Question: I'm struggling to get dependency injection working in a none controller class in ASP.NET 5.
I'm trying to inject an instance of in .
I have the following code in :
'''
public void ConfigureServices(IServiceCollection services)
{
services.AddTransient<IHelloMessage, HelloMessage>();
}
public void Configure(IApplicationBuilder app)
{
app.Run(async context =>
{
await Task.Run(() =>
{
new ResponseWriter().Write(context);
});
});
}
'''
I have the following code in :
'''
public class ResponseWriter
{
public IHelloMessage HelloMessage { get; set; }
public ResponseWriter()
{
}
public ResponseWriter(IHelloMessage helloMessage)
{
HelloMessage = helloMessage;
}
public void Write(HttpContext HttpContext)
{
HttpContext.Response.WriteAsync(HelloMessage.Text);
}
}
'''
and here's the code for :
'''
public interface IHelloMessage
{
string Text { get; set; }
}
public class HelloMessage : IHelloMessage
{
public string Text { get; set; }
public HelloMessage()
{
Text = "Hello world at " + DateTime.Now.ToString();
}
}
'''
When I run the app, I get the following error:

I'm sure I'm missing something silly - any help would be appreciated!
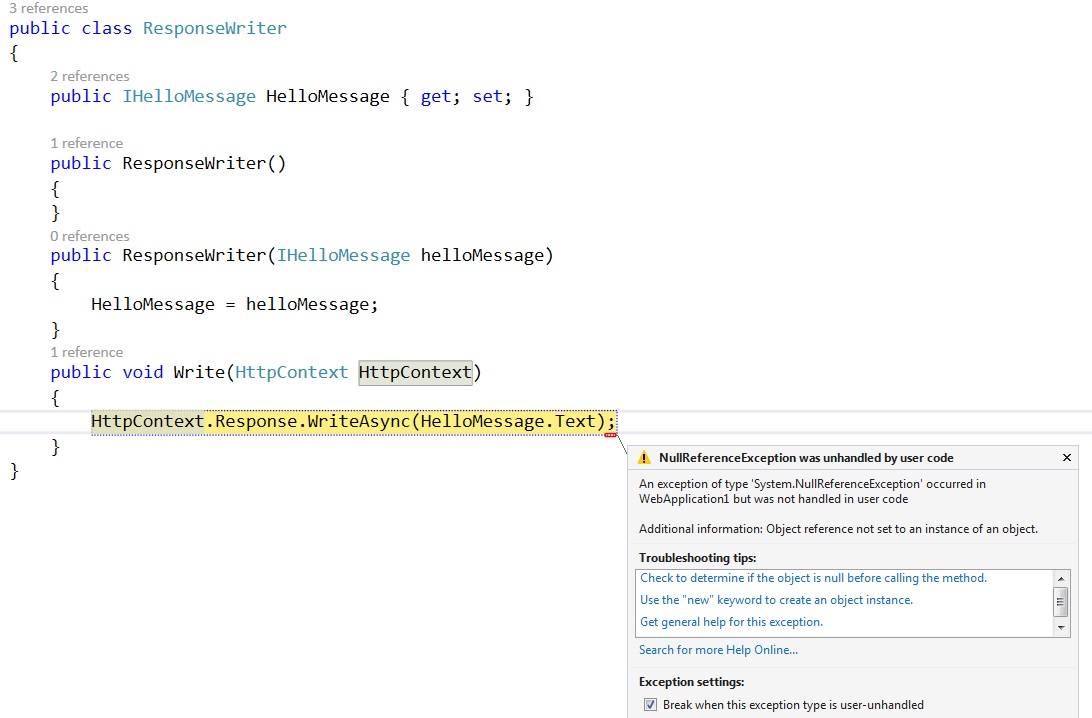
Answer: You are calling your parameter less constructor: 'new ResponseWriter().Write(context);' so your HelloMessage is null.
If you want to use dependency injection you must use 'IAppBuilder.ApplicationService.GetService' or 'IAppBuilder.ApplicationService.GetRequiredService' methods
Your can be:
'''
public void ConfigureServices(IServiceCollection services)
{
services.AddTransient<IHelloMessage, HelloMessage>();
}
public void Configure(IApplicationBuilder app)
{
app.Run(async context =>
{
await Task.Run(() =>
{
new ResponseWriter(app.ApplicationServices.GetRequiredService<IHelloMessage>()).Write(context);
});
});
}
'''